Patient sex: M
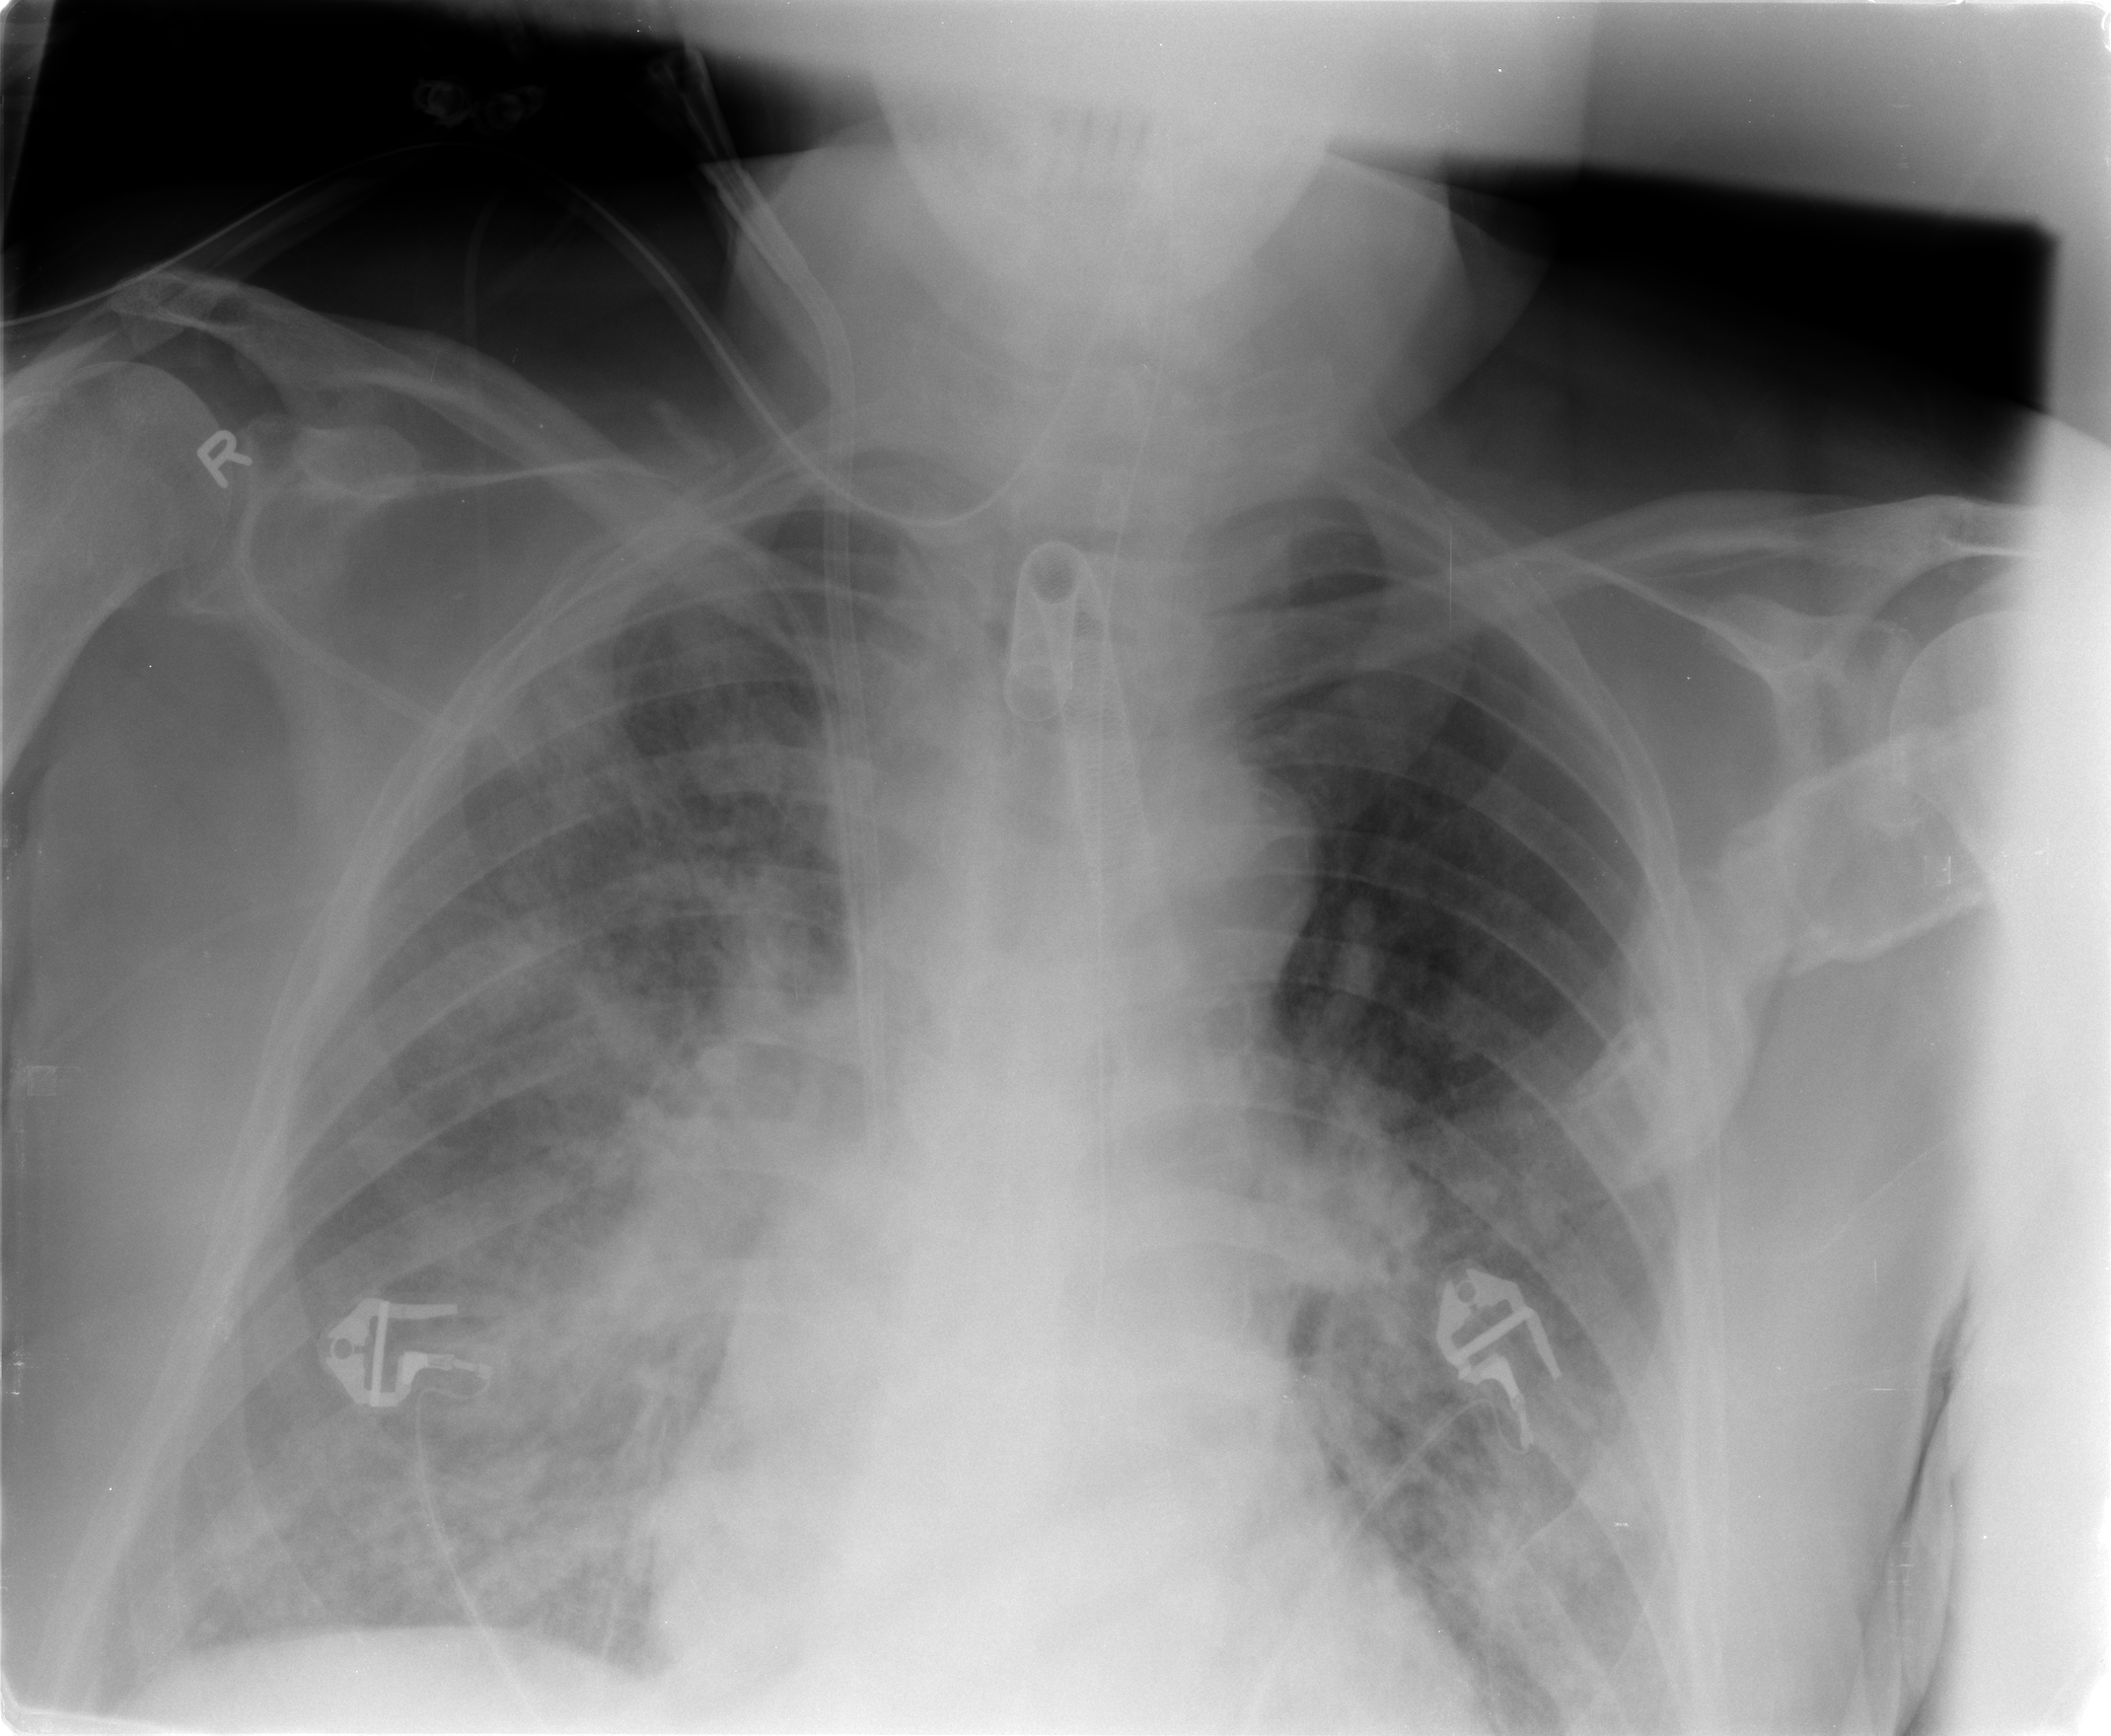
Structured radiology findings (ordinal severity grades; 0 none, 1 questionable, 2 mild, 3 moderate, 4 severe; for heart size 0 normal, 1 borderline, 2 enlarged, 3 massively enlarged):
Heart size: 1
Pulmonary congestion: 1
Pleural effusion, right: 1
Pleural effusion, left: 1
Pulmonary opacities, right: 3
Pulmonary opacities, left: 2
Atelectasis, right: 2
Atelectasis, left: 1